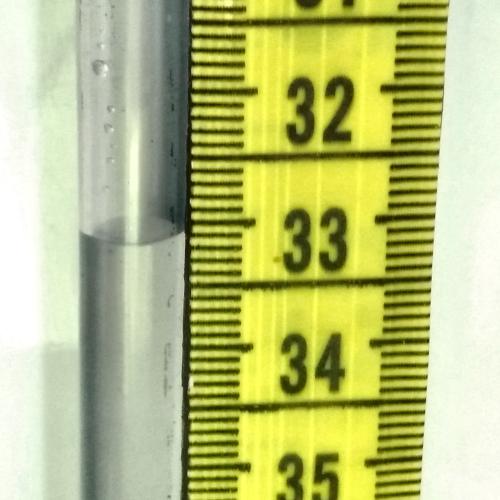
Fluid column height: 33.1 cm